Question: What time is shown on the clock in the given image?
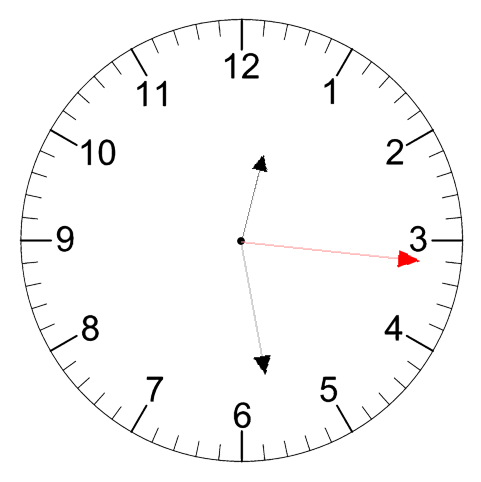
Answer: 12:28:16